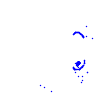
Particle: kaon